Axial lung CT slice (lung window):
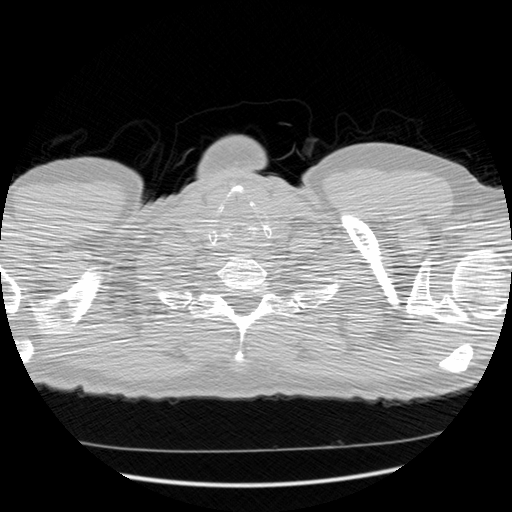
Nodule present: no